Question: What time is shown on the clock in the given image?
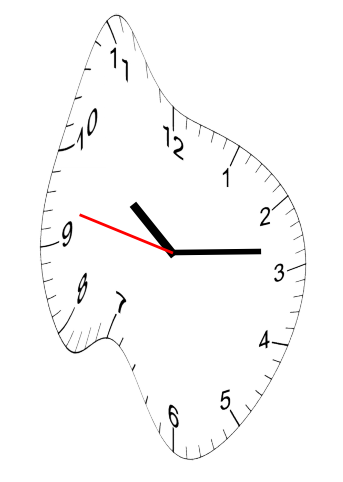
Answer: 10:13:47